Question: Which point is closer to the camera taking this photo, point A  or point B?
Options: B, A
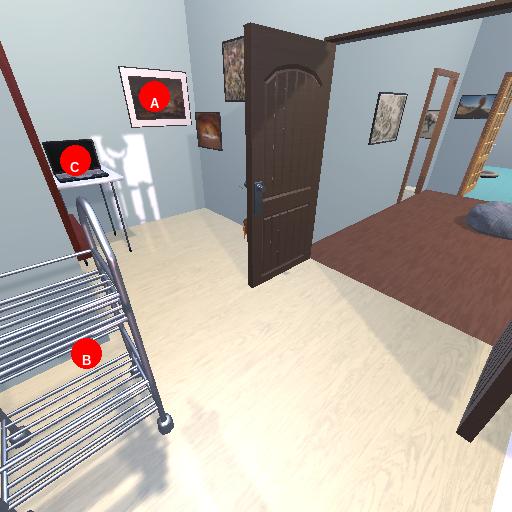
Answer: B